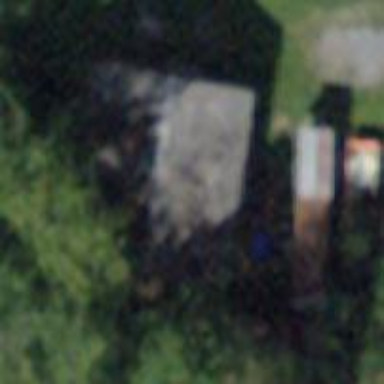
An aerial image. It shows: Barn.